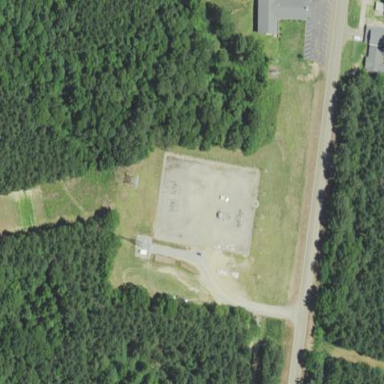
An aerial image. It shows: Distribution level power substation enclosed by fence.